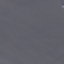
Label: SeaLake